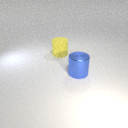
large blue metal cylinder in front of large yellow rubber cylinder